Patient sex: M
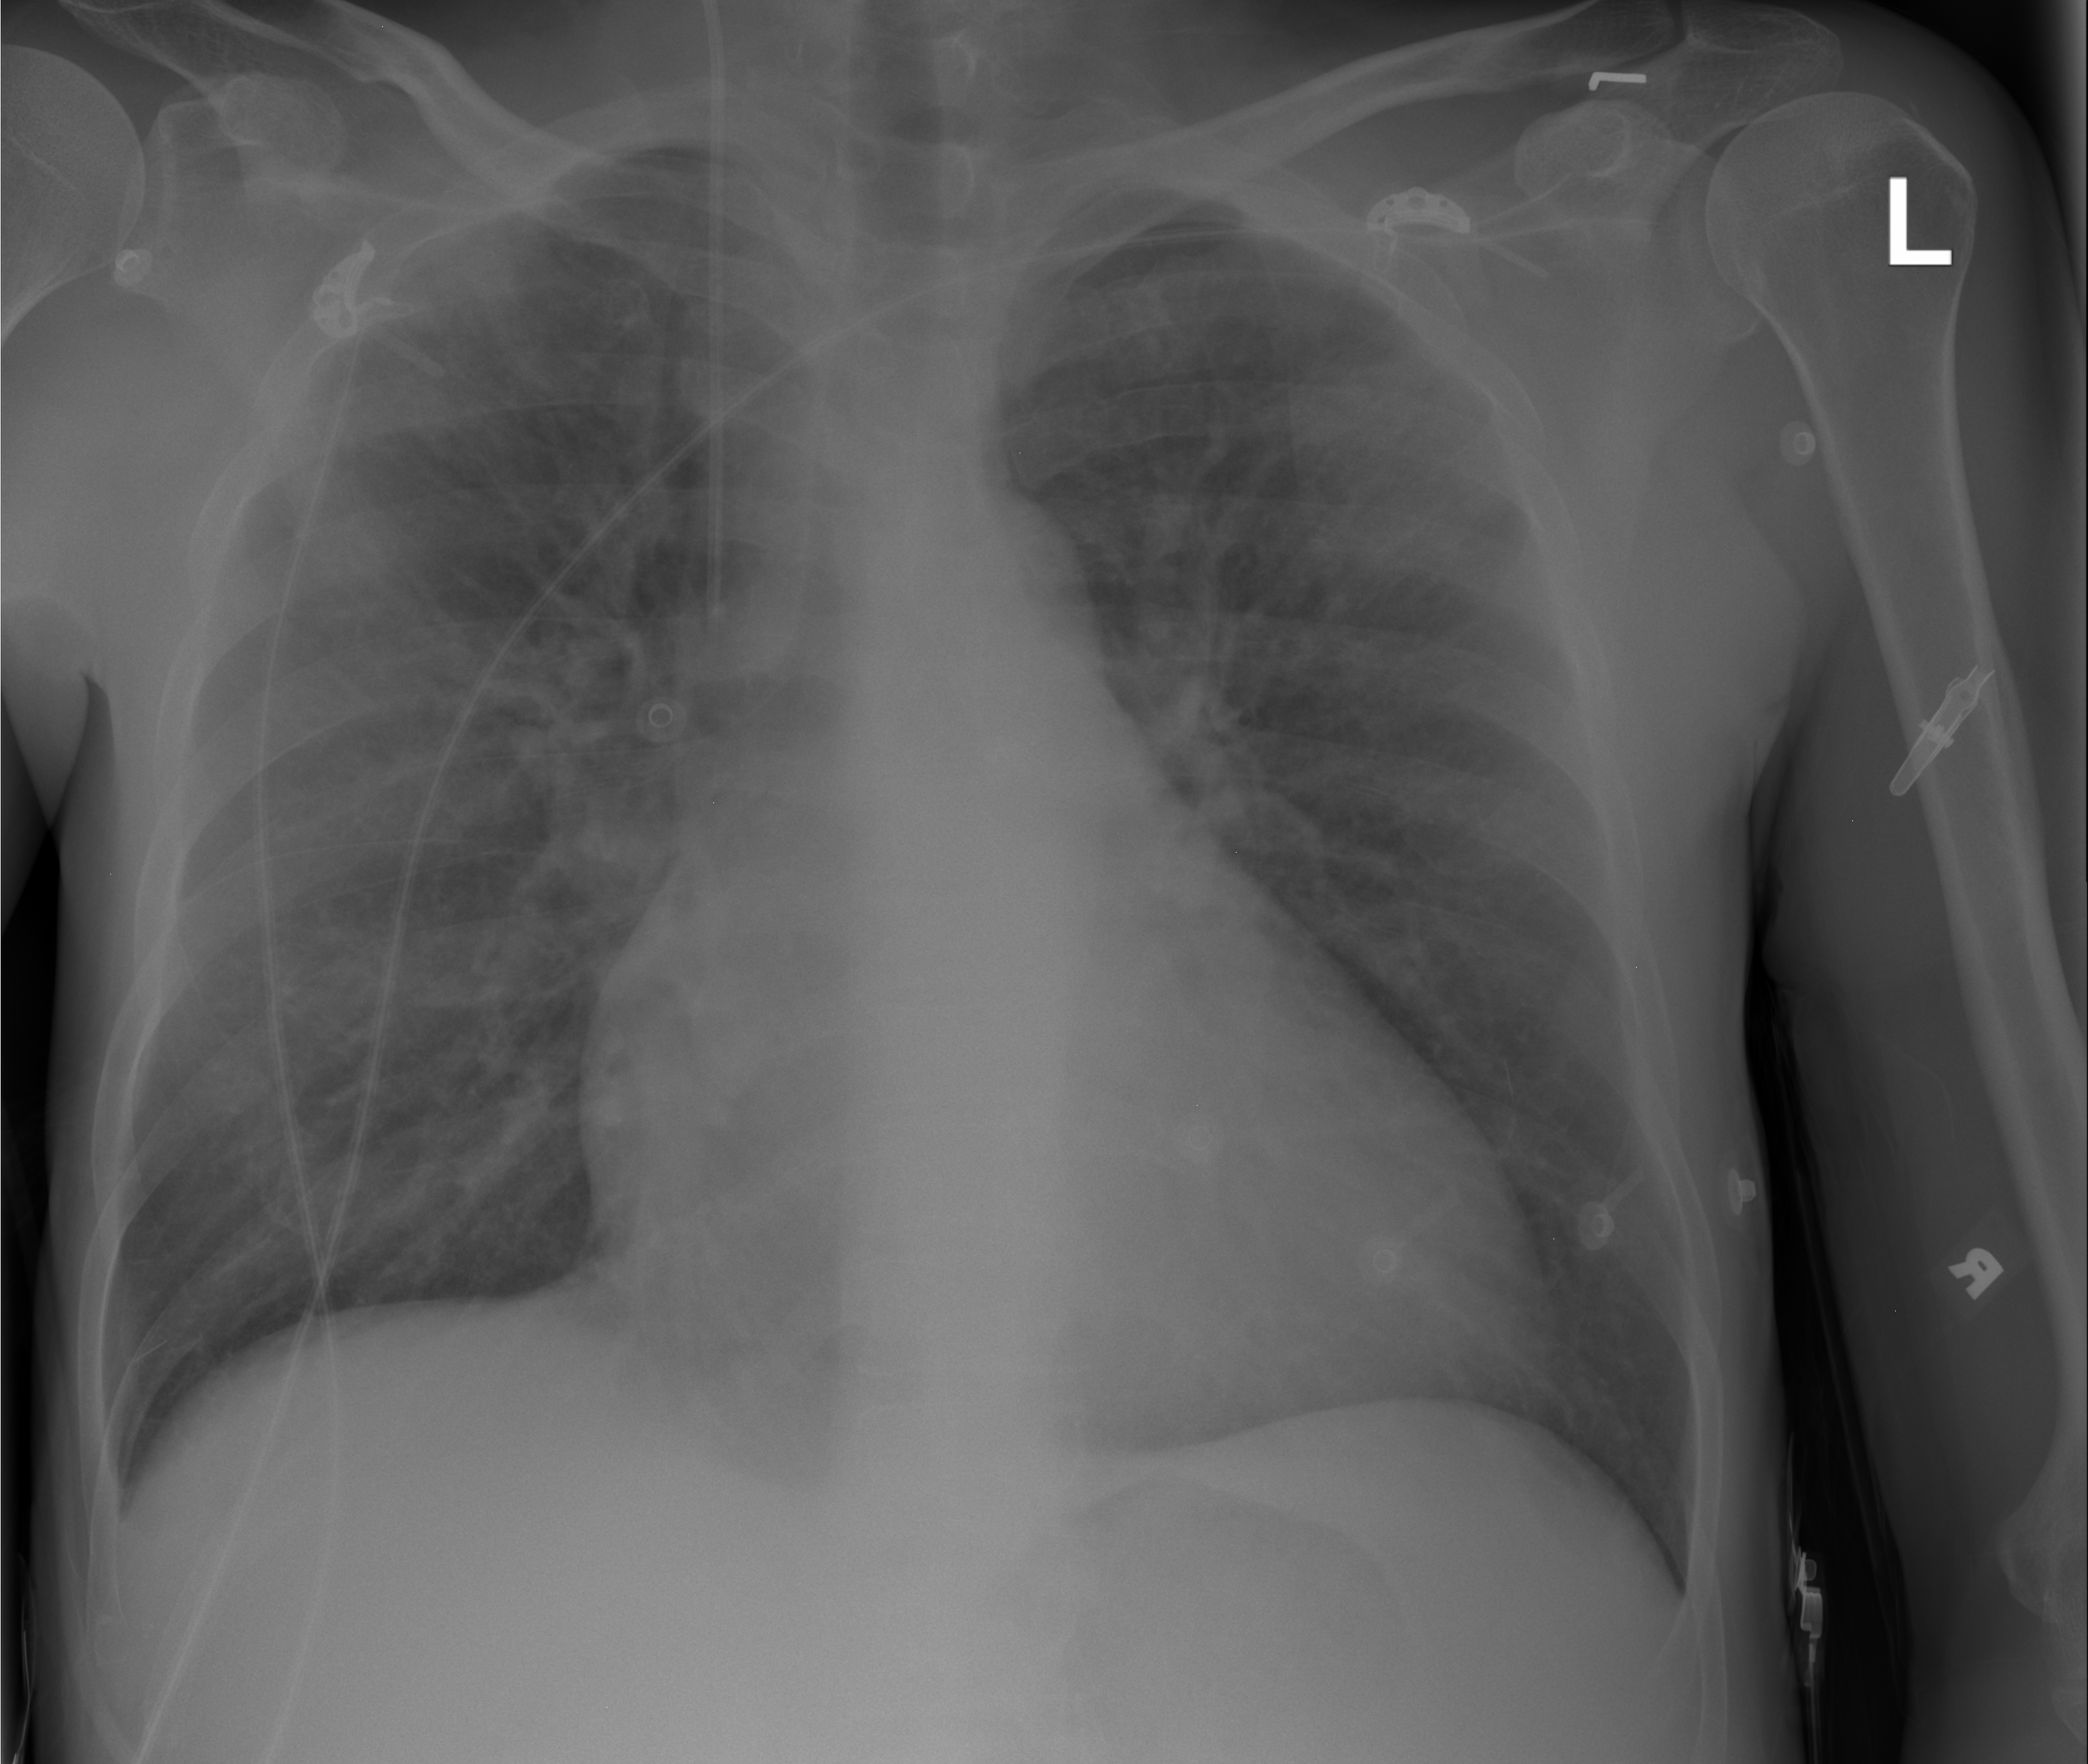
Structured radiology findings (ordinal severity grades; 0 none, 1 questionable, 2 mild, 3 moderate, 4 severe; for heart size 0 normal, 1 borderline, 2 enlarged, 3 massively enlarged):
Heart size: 2
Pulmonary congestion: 2
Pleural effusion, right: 1
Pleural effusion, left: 0
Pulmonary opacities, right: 2
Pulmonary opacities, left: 0
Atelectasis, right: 0
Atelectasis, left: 0